Question: I'm creating an Inventory project in python using tkinter and one of the things I want it to do is display the entire inventory that is stored in a text file. So far I have it working but the format of the text after its read onto the frame is not aligned and doesn't look great.

'''
def openFile():
tf = filedialog.askopenfilename(
initialdir="C:/Users/MainFrame/Desktop/",
title="Open Text file",
filetypes=(("Text Files", "*.txt"),)
)
tf = open(tf) # or tf = open(tf, 'r')
data = tf.read()
self.txtInventory.insert(END, data)
tf.close()
if __name__=='__main__':
root=Tk()
application= Inventory(root)
root.mainloop()
'''
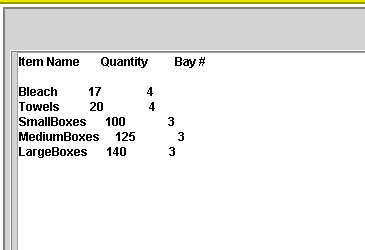
Answer: Normally I would use tags for formatting:
'''
from tkinter import *
root = Tk()
root.geometry('400x250+800+50')
txtInventory = Text(root, wrap='word', padx=10, pady=10)
txtInventory.pack(fill='both', padx=10, pady=10)
txtInventory.tag_config('fixed', font='TkFixedFont') # Fixed style
# Tag name ----^
txtInventory.tag_add('fixed', '1.0', 'end') # Apply to entire text
# Insert example text
contents = '''ItemName Qty Bay#
Bleach 17 4
Towels 20 3'''
txtInventory.insert('end', contents)
root.mainloop()
'''
Have a look at <URL>